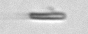
Label: fiber